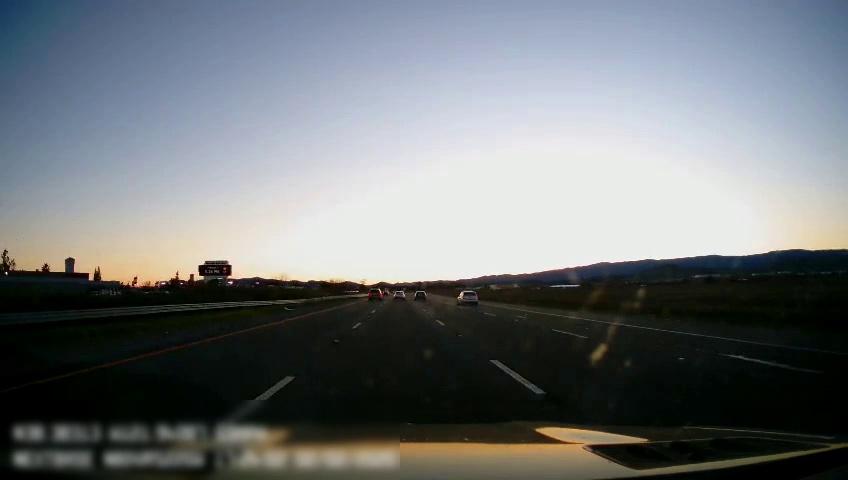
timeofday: Dusk/Dawn/Twilight
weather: Cloudy
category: Drivable Space
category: Vehicles | Car
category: Vehicles | Car
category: Vehicles | SUV
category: Vehicles | SUV
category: Lanes | Alternate Lane
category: Lanes | Current Lane
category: Lanes | Current Lane
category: Lanes | Alternate Lane
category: Lanes | Alternate Lane